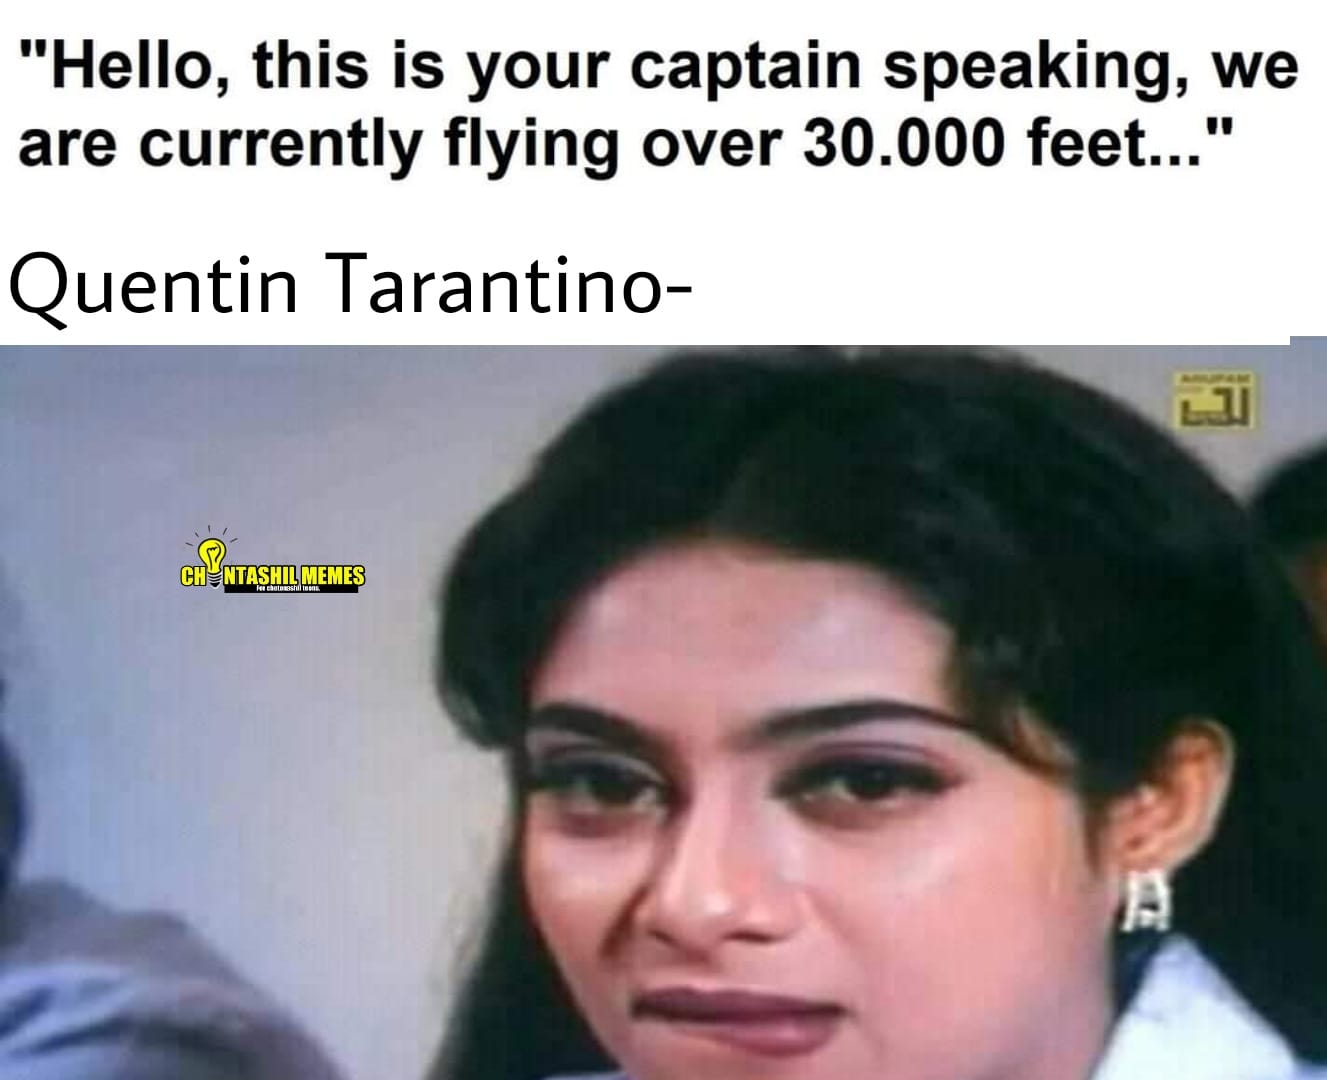
Caption: "Hello, this is your captain speaking, we are currently flying over 30.000 feet..."    Quentin Tarantino -
Label: non-hate